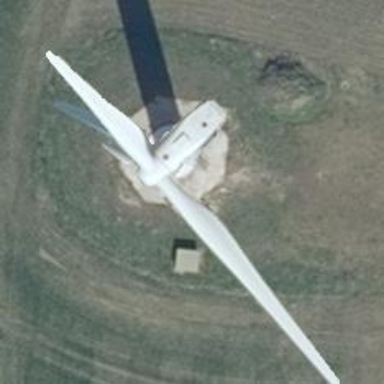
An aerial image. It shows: Wind generator with horizontal axis. The generator is wind turbine.